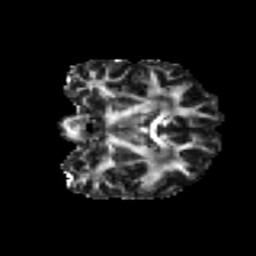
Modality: FA
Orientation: coronal
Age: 46
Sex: female
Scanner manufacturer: ge
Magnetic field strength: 3 T
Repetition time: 7.8 s
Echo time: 0.0606 s